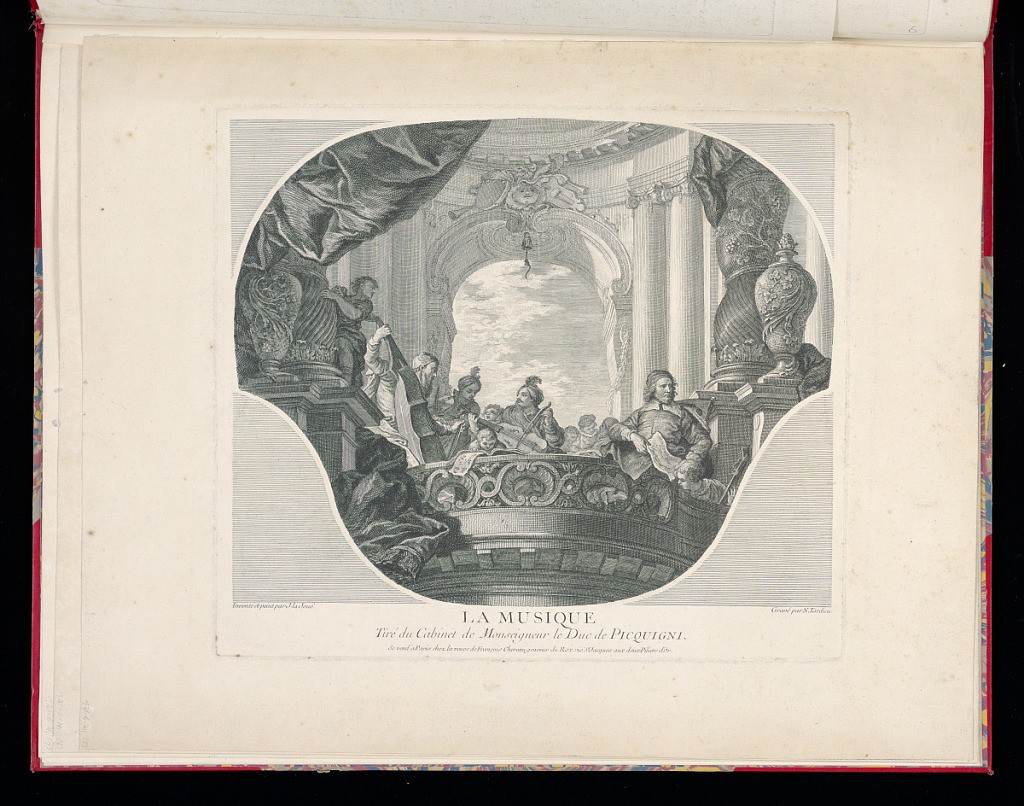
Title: LA MUSIQUE.
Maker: Jacques de Lajoüe, French, 1687–1761
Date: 1737–1745
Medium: etching and engraving on paper
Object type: Bound print
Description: Print after an overdoor painting of an allegory of music. Musicians stand within an arched balcony, with other figures in the background. Three of them play stringed instruments, with musical sheets in front of them on the balustrade. They wear turbans with feathers. Solomonic columns flank the figures, with a curtain to the left and classical ionic columns in the background leading to an archway decorated with a central trophy of musical instruments and a mascaron, with the sky visible in the background. The title is lettered below and the plate is signed.